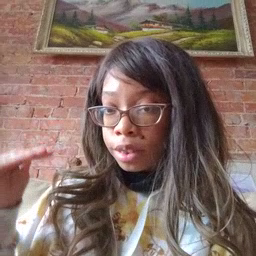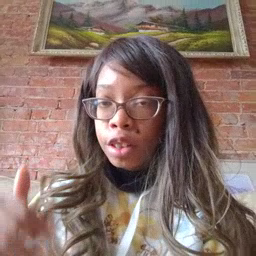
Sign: child